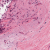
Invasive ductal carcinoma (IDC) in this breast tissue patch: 0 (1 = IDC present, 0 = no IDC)